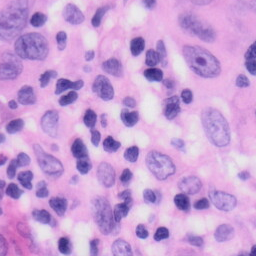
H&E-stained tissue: Skin